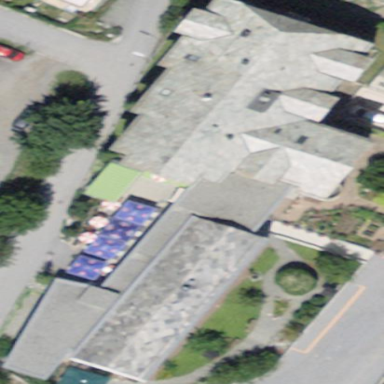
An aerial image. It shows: Nursing home building.